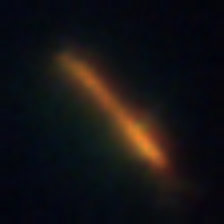
Taxon: Pennate
Group: Diatoms